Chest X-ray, PA view. Patient: 59 years old, sex F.
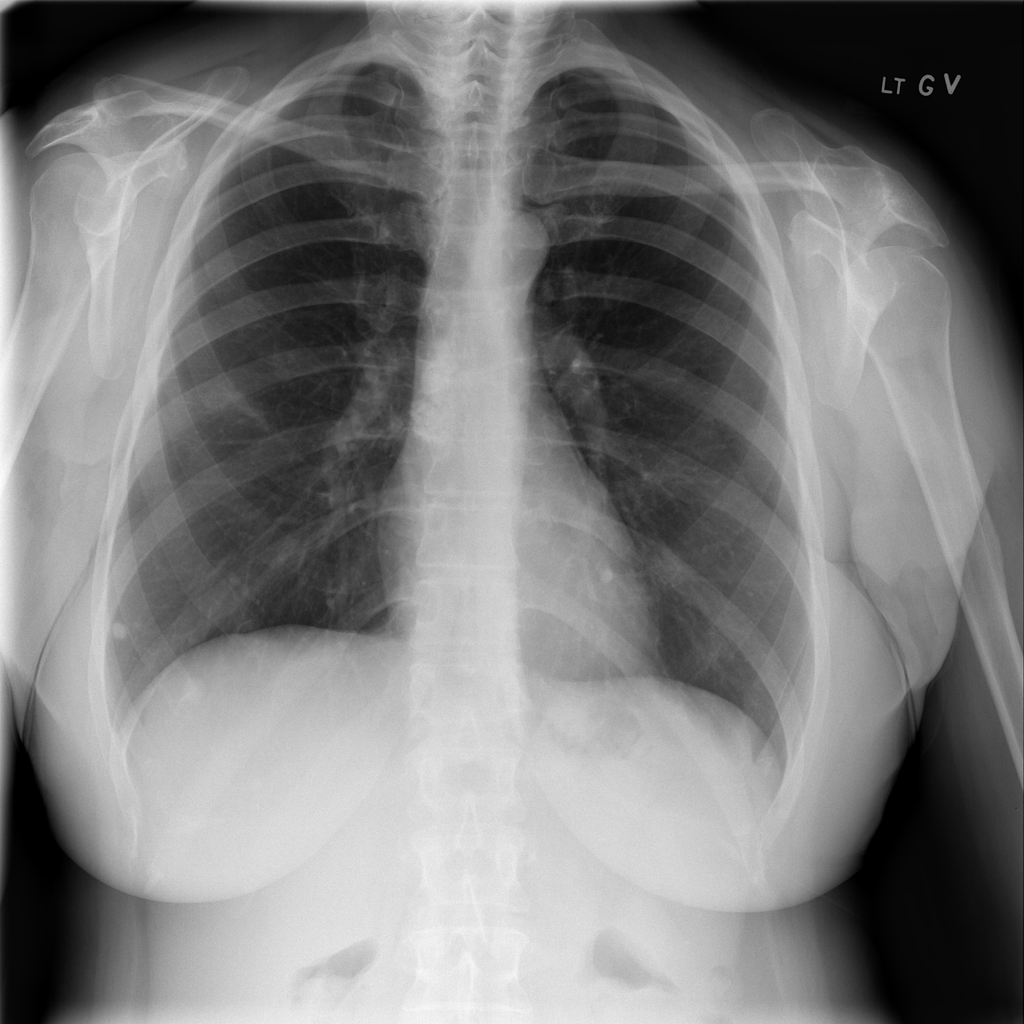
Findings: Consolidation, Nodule